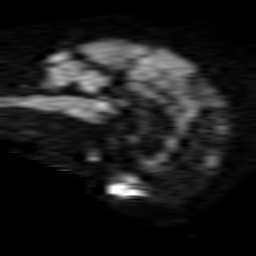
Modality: TRACE
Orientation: sagittal
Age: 75
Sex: male
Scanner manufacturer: philips
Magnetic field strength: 1.5 T
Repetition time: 4.656 s
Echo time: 0.07764 s